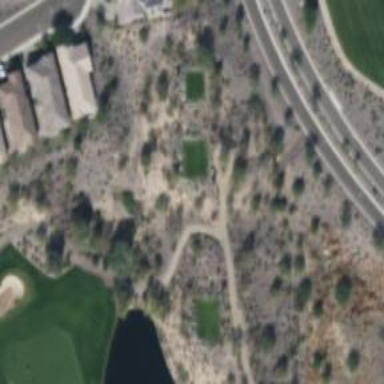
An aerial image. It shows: Pathway for golfing.